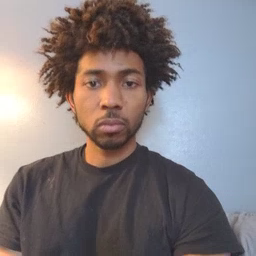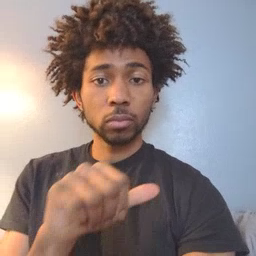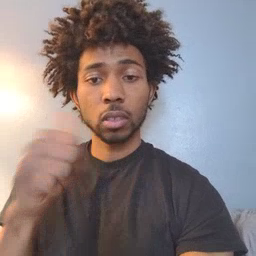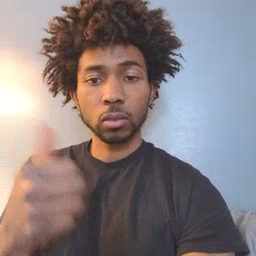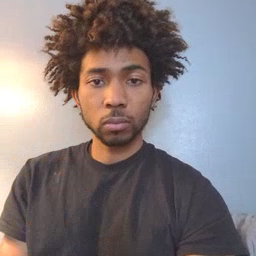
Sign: another